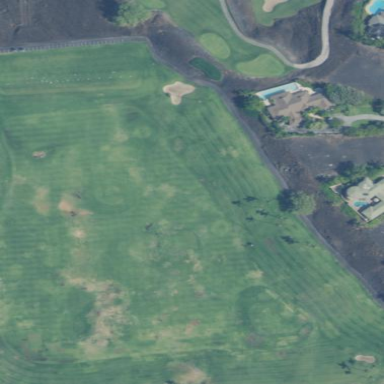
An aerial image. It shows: Driving range for golf practice.